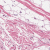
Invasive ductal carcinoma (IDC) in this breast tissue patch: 0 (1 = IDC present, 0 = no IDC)